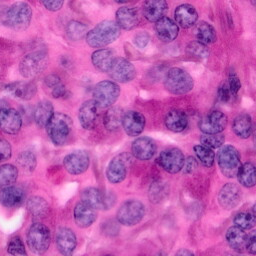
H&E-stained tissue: Pancreatic